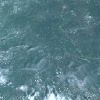
Label: land